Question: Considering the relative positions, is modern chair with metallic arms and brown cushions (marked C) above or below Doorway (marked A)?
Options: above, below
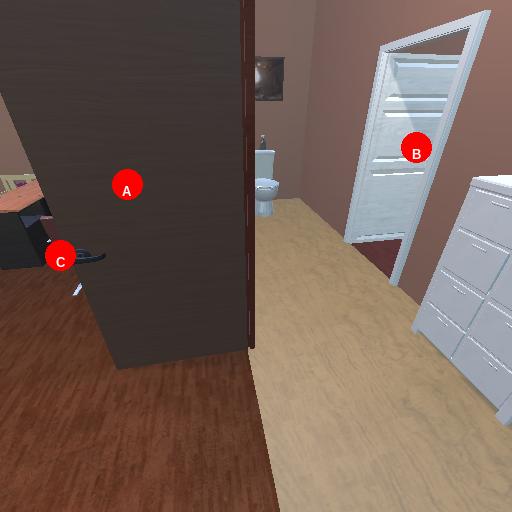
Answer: above